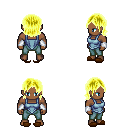
a pixel art fantasy rpg character, male body template, human, dark skin, blue vest, teal pants, gold long bangs hairstyle, white cloth bracers, brown slippers, four views (front, back, left, right), 2x2 character sprite sheet, small pixel art, hard edges, no anti-aliasing